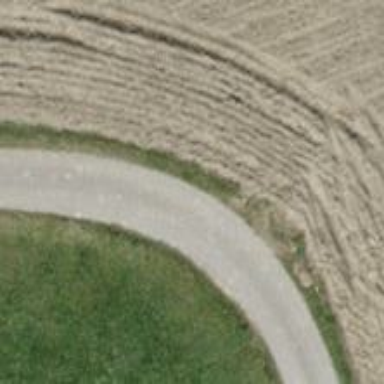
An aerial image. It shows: Track with grade2 tracktype.